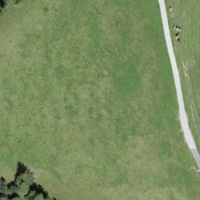
EUNIS habitat code: 24
Species observed at this site:
Juniperus communis